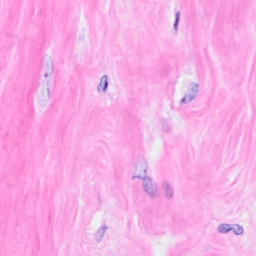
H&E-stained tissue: Breast